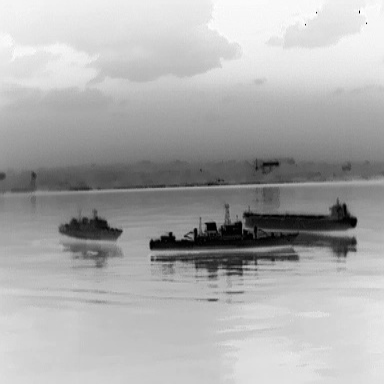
There are two warships in the infrared image.